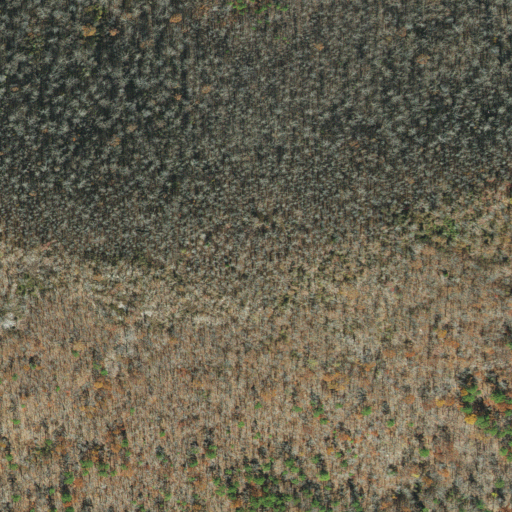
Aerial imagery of mountain in Arkansas named Mast Mountain containing deciduous forest and mixed forest